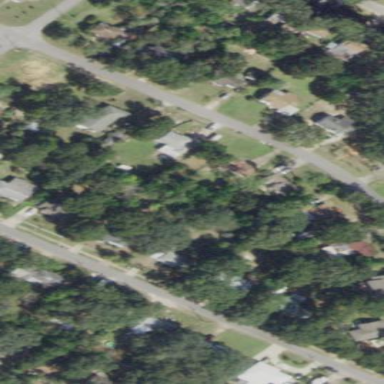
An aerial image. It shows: This residential area consists of single-family homes.